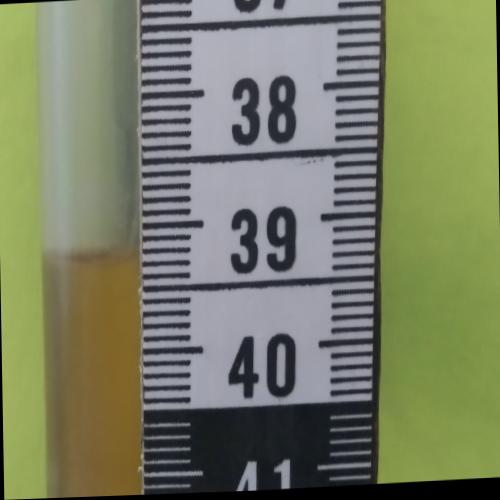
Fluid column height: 39.7 cm